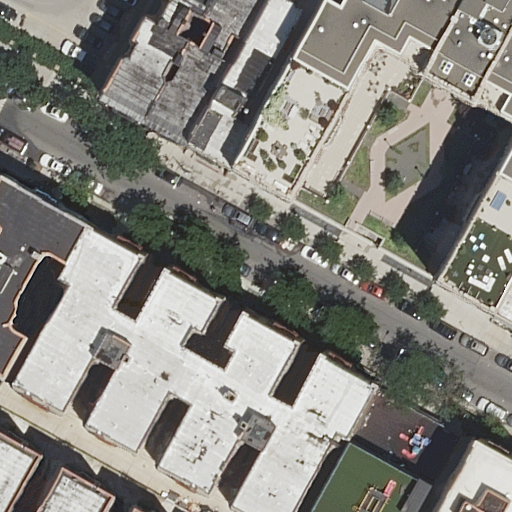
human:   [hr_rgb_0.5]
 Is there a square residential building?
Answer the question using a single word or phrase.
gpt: no

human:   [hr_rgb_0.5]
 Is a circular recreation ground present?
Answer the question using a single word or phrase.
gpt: no

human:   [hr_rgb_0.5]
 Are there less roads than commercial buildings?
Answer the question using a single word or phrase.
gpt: no

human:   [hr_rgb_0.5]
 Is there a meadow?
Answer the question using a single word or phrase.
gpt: no

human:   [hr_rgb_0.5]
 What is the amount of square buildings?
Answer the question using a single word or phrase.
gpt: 0

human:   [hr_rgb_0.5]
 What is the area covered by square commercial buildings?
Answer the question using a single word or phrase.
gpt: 0m2

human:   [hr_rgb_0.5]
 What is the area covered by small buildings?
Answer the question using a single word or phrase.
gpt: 219m2

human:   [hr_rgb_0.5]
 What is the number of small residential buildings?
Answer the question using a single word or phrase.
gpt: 5

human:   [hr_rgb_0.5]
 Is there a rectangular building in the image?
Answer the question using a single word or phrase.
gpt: yes

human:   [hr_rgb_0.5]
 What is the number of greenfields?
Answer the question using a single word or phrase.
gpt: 0

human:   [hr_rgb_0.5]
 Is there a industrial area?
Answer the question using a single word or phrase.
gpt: no

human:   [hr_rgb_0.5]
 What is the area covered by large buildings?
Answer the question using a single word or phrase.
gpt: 2841m2

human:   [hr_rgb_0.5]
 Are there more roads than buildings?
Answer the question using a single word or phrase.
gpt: no

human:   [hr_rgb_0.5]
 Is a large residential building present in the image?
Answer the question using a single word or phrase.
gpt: yes

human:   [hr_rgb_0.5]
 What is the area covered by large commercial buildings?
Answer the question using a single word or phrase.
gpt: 0m2

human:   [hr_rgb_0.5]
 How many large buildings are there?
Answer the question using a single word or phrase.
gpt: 3

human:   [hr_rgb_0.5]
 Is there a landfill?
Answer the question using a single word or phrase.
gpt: no

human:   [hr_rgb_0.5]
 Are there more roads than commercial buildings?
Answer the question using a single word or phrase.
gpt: yes

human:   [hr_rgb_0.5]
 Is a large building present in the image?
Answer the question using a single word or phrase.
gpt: yes

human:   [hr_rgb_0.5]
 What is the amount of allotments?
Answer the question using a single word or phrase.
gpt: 0

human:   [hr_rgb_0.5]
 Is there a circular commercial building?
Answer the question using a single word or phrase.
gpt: no

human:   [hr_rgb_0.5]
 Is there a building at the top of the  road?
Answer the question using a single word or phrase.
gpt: yes

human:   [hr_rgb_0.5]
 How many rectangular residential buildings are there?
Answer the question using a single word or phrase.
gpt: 5

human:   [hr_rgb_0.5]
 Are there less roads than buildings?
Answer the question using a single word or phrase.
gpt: yes

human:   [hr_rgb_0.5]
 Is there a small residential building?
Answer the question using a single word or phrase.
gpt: yes

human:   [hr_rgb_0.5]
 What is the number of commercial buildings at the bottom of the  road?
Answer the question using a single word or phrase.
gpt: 0

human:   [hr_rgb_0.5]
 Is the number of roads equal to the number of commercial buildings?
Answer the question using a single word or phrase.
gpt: no

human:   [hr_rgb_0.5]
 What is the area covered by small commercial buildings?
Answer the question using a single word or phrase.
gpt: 0m2

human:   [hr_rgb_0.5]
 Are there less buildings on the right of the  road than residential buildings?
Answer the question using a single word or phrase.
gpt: yes

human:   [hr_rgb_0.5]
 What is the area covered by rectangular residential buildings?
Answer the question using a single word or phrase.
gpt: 219m2

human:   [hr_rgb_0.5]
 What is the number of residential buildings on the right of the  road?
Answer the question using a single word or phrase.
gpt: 4

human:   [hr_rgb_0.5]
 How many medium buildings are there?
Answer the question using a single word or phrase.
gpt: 3

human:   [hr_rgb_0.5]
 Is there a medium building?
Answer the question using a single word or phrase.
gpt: yes

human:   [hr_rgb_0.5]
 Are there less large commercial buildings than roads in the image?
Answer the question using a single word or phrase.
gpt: yes

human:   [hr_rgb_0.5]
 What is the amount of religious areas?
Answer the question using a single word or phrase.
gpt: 0

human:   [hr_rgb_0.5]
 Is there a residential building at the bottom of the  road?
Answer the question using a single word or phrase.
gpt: yes